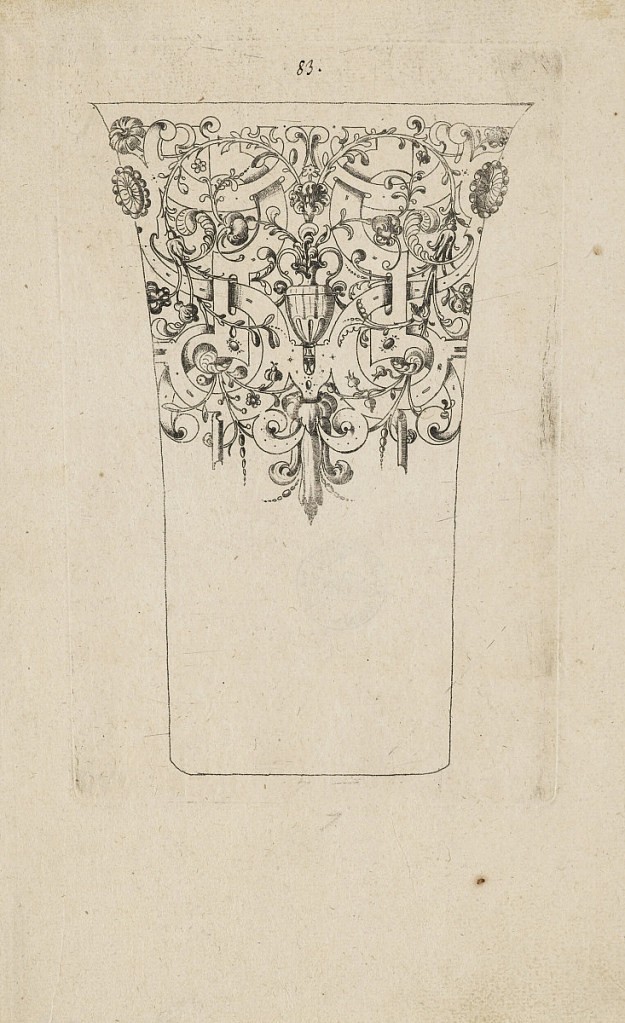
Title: Plate from 12 Stick Zum Verzaighnen Stechen Ver Fertigt (Set of Twelve Designs for Engraved Vessels)
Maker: Bernhard Zan, Germany, active ca. 1580
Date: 1580
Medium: Punch engraving, pen and black ink, graphite on off-white laid paper
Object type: Print
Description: Scrollwork frieze surrounding a flower vase fills the top portion of the vessel.